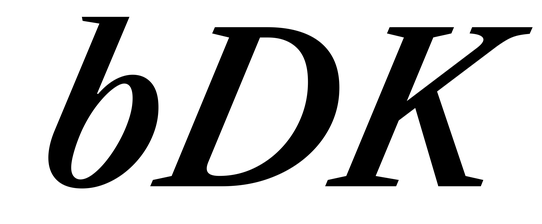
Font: LibreCaslonText-Italic_SemiBold_Italic